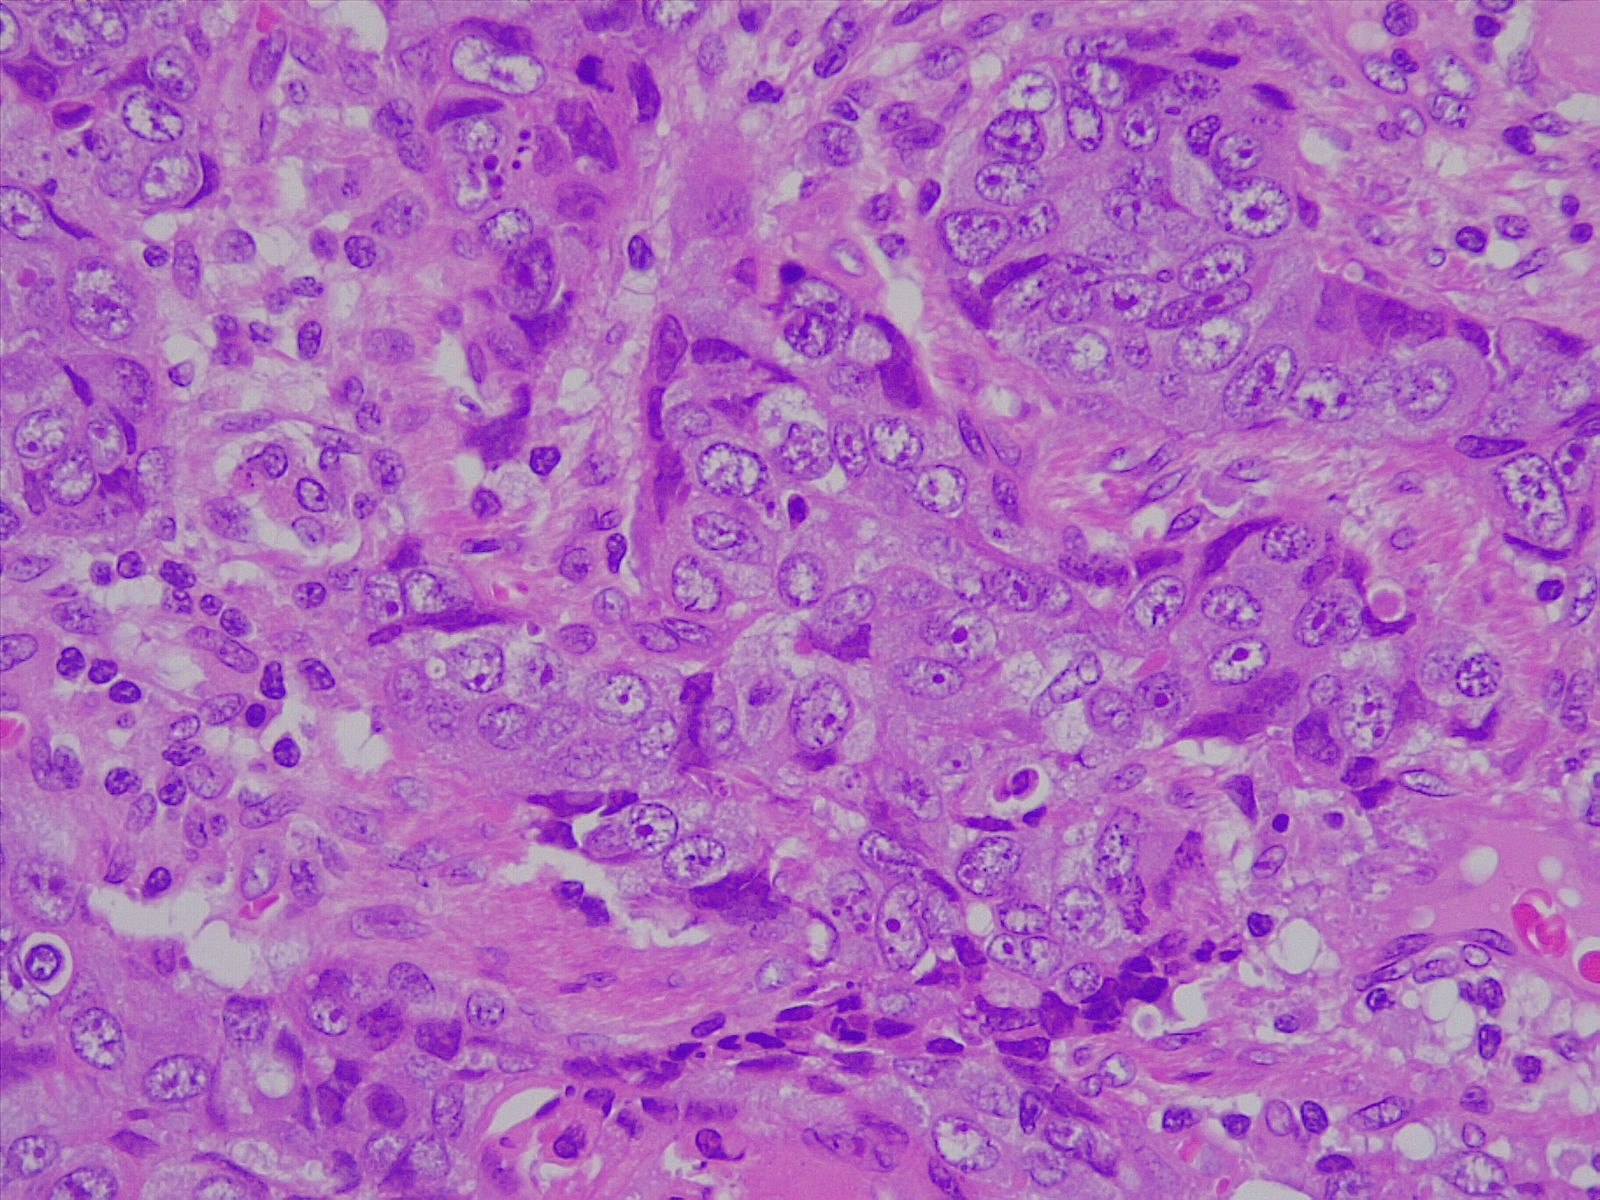
Label: lung squamous cell carcinoma, poorly differentiated